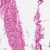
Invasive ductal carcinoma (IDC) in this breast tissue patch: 0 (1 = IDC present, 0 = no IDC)